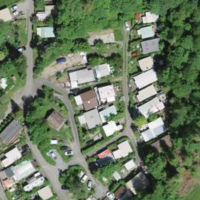
EUNIS habitat code: 52
Species observed at this site:
Chelidonium majus